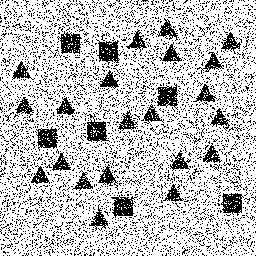
Squares: 7
Triangles: 21
Stars: 0
Total shapes: 28